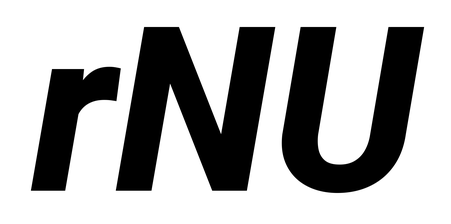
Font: Roboto-Italic_ExtraBold_Italic